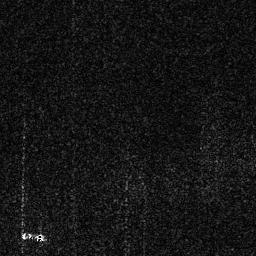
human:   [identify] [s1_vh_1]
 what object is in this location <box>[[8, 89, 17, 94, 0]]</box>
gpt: <ref>1 small ship at the bottom left</ref>